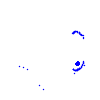
Particle: kaon